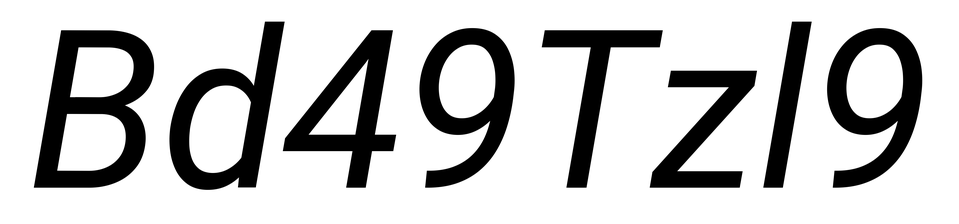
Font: Roboto-Italic_Italic